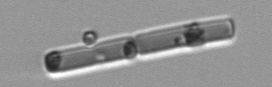
Label: Guinardia_delicatula